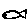
Label: fish